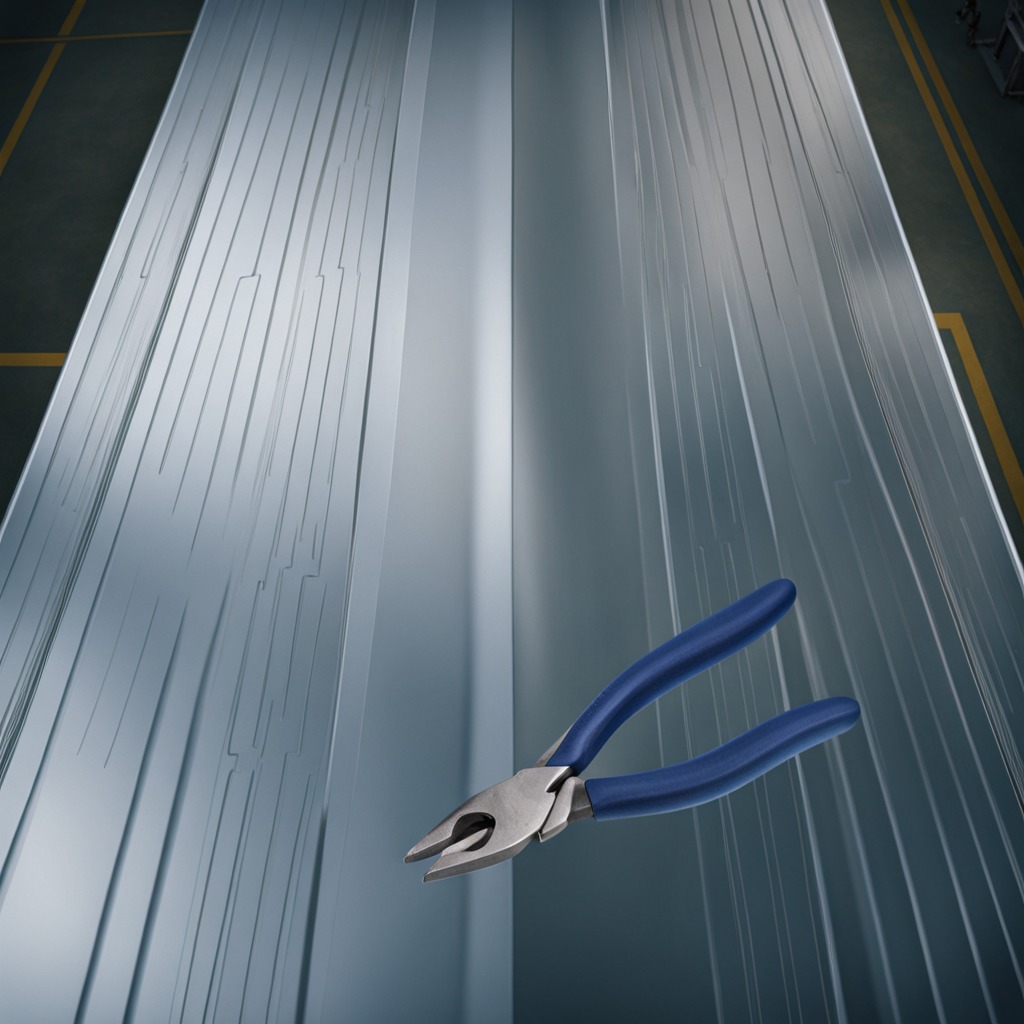
A plier is lying on a toolbox surface in an airplane hangar workshop.